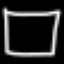
Label: square